Field crop: maize
Growth stage: 2
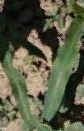
Species: maize